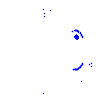
Particle: pion